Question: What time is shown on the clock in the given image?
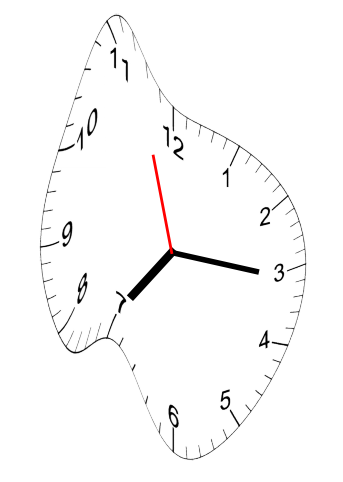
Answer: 07:15:57